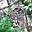
Label: 9